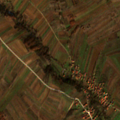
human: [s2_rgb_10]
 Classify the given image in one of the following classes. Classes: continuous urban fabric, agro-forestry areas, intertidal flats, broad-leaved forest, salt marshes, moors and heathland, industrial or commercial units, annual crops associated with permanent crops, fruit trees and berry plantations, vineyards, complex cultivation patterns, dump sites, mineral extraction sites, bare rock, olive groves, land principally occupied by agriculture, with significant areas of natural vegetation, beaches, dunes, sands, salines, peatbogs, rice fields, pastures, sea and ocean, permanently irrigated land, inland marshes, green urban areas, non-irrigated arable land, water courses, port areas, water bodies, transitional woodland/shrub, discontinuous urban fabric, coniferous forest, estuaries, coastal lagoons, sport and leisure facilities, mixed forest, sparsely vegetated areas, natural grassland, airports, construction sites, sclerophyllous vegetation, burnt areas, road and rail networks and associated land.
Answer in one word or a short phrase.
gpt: complex cultivation patterns, land principally occupied by agriculture, with significant areas of natural vegetation, transitional woodland/shrub